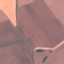
Land use / land cover class: AnnualCrop